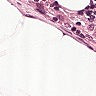
Metastatic tissue present: no